Current action and preconditions to check: trajectory_clear

Your task: For each precondition in the list above, predict whether it will hold at this action.

Consider the current scene as observed from the mobile robot's camera, and analyze the predicted future states of all dynamic agents (e.g., people, animals, vehicles, or any moving entities) within the NEXT SECOND.

IMPORTANT: Only answer "very likely" if you are absolutely certain—based on strong, clear evidence—that a dynamic agent will violate the precondition in the predicted future state. Do NOT answer "very likely" for unlikely, ambiguous, or low-probability risks.

Ask yourself for each precondition: Is there a high probability, with clear and convincing evidence, that the predicted future states of any dynamic agent will interfere with the predicted future state of the currently executing action within the NEXT SECOND, causing that precondition to fail?

Assess the risk level based on these predictions. Use "likely" or "very likely" if motions create a clear risk of interference.

Use "neutral" or "improbable" if agents are nearby but their predicted paths are clearly diverging or non-conflicting.

Failure Risk Categories: "very improbable", "improbable", "neutral", "likely", "very likely"

Answer Format: Output ONLY the probability_of_failure value from these categories: "very improbable", "improbable", "neutral", "likely", "very likely"

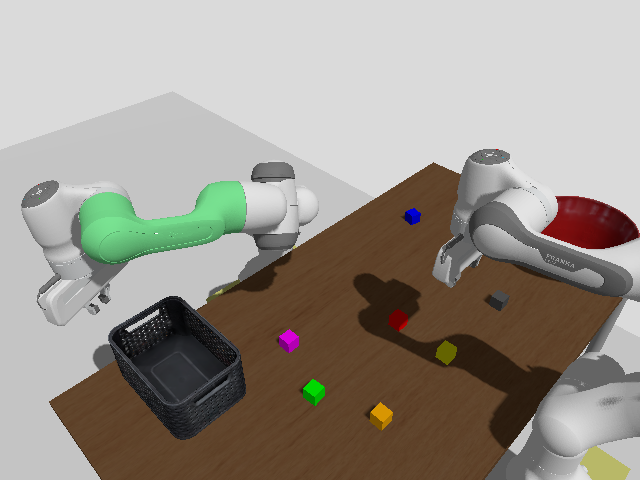

Answer: very improbable